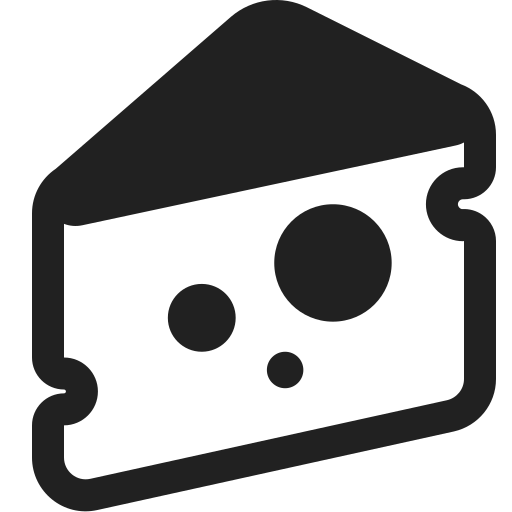
cheese wedge high contrast